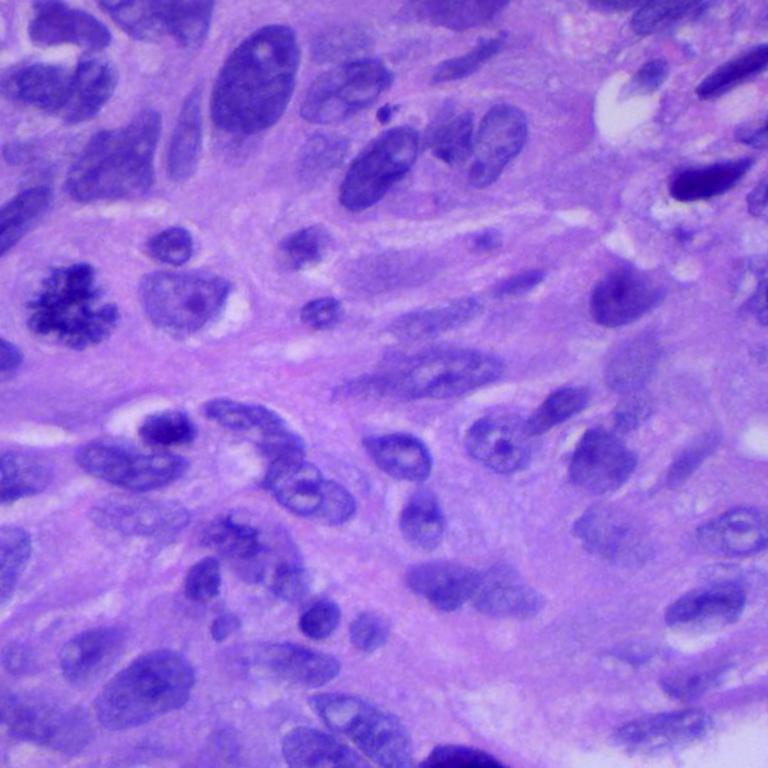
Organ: lung
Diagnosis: squamous carcinomas